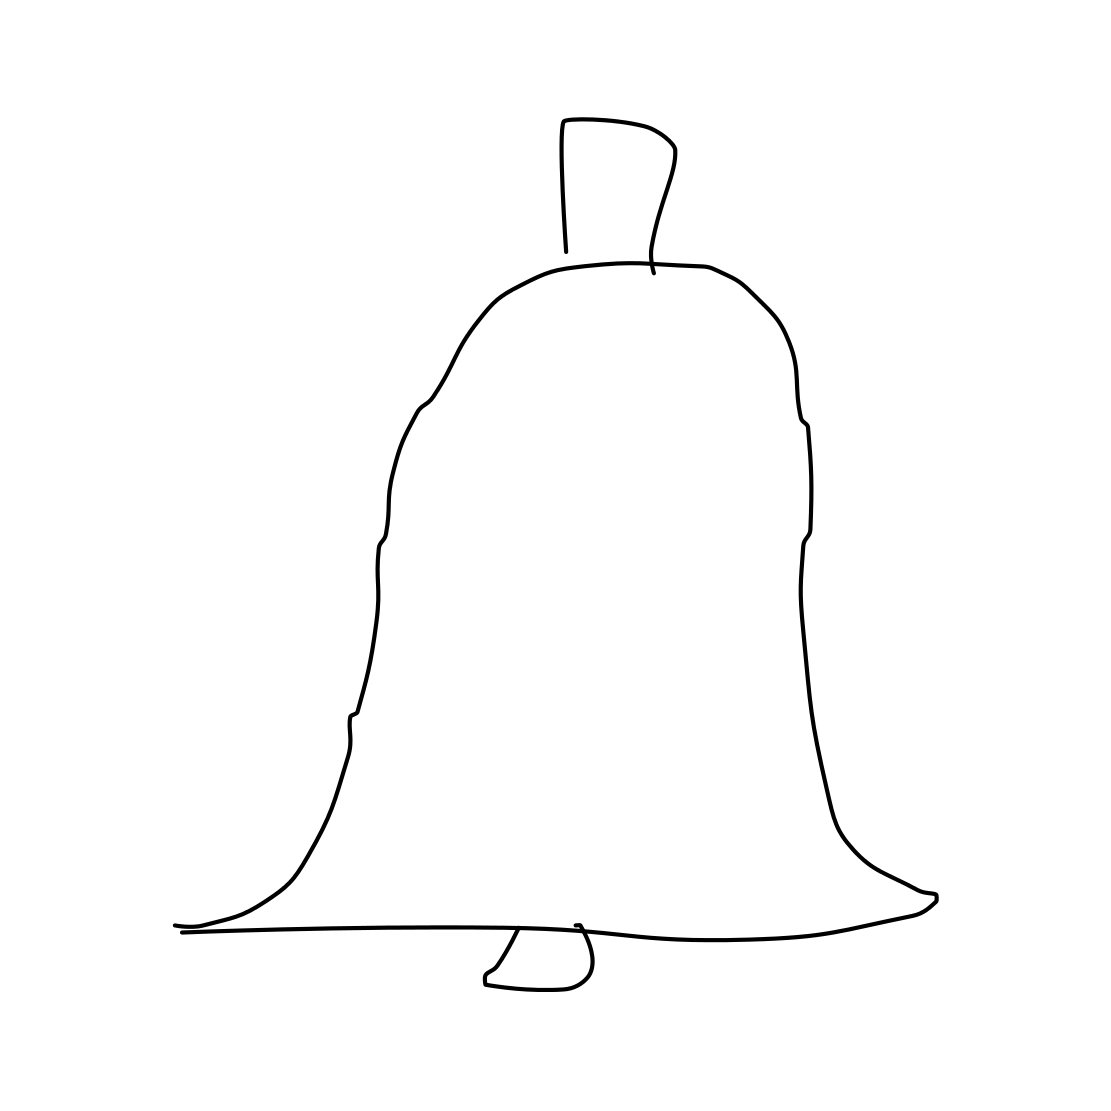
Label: bell